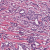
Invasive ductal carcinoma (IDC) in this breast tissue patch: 1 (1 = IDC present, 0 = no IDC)